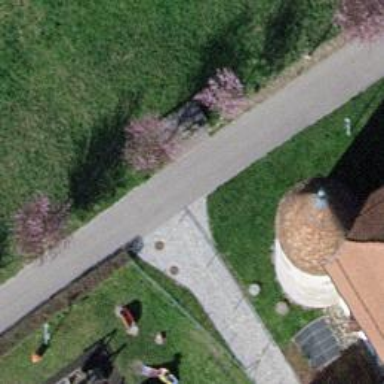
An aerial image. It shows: Bench.